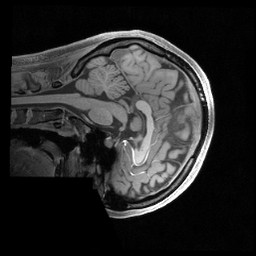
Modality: T1w
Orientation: sagittal
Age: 22
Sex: female
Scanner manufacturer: siemens
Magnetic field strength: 3 T
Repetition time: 2.4 s
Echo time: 0.00224 s